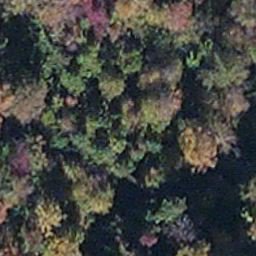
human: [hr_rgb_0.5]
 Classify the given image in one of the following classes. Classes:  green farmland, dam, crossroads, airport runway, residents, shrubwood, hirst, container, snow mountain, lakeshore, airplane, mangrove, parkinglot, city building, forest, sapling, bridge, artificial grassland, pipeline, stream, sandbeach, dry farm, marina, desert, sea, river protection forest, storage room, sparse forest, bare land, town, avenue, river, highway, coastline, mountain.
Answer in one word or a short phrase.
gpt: mangrove